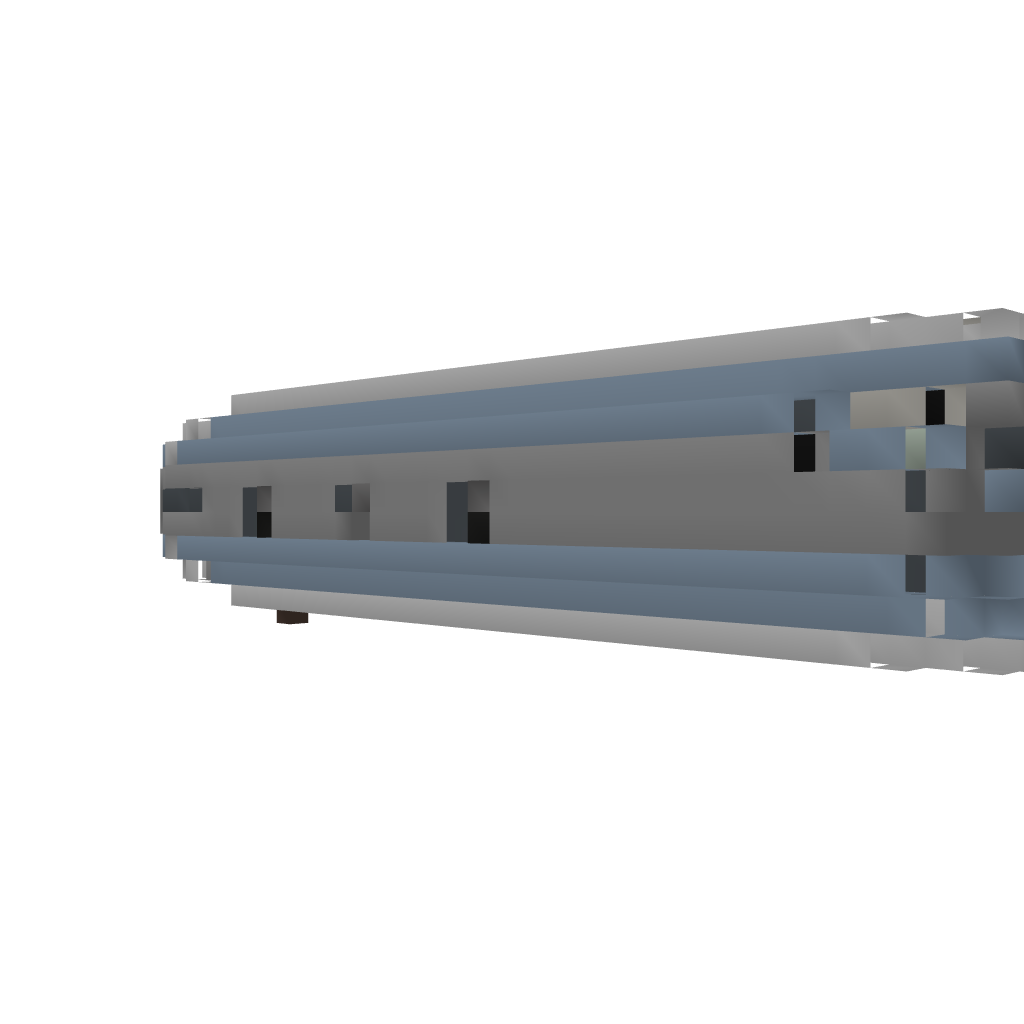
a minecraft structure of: Functional Corvette Airship